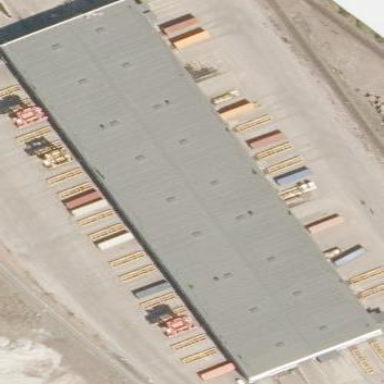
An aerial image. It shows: Logistics building.